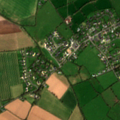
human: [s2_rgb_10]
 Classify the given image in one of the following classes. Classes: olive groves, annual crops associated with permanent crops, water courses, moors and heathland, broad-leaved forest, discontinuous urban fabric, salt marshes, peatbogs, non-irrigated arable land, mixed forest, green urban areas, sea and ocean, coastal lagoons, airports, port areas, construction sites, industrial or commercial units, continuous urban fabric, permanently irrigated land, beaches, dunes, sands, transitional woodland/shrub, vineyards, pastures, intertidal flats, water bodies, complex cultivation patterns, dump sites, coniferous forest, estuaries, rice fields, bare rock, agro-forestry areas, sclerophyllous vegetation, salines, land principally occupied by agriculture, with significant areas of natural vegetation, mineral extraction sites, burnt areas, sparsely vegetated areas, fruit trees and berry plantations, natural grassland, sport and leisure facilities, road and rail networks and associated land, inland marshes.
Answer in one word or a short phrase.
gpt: discontinuous urban fabric, non-irrigated arable land, pastures